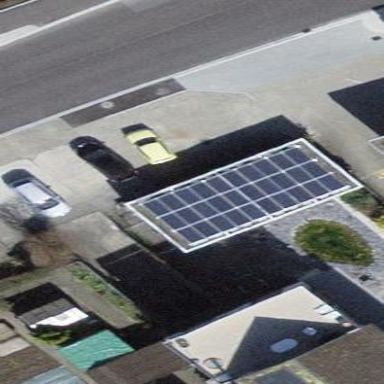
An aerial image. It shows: Garage building.